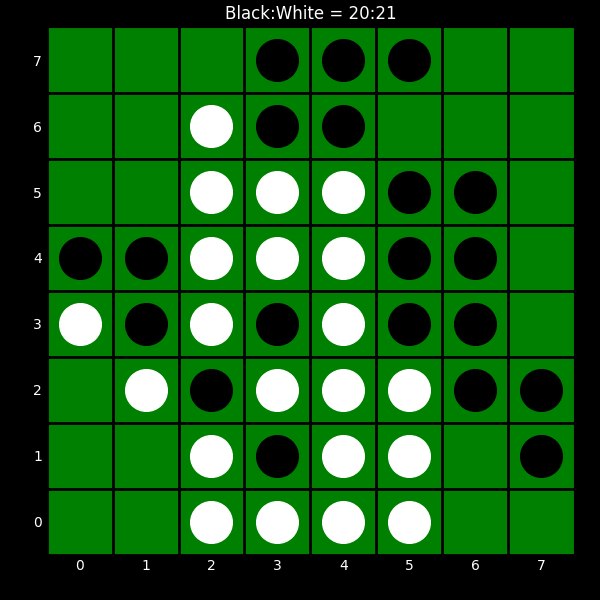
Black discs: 20
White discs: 21